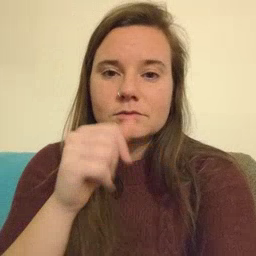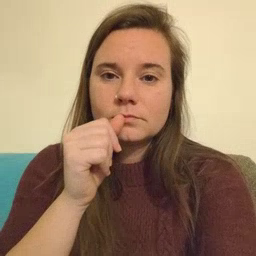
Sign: stay